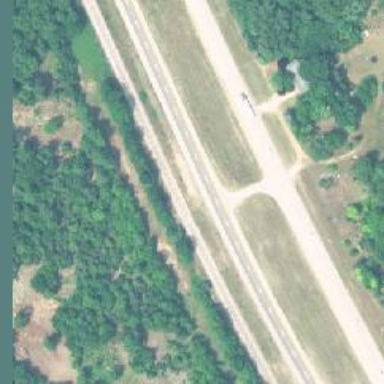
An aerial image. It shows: Trunk link highway.